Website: bh-photo
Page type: customer-info-address
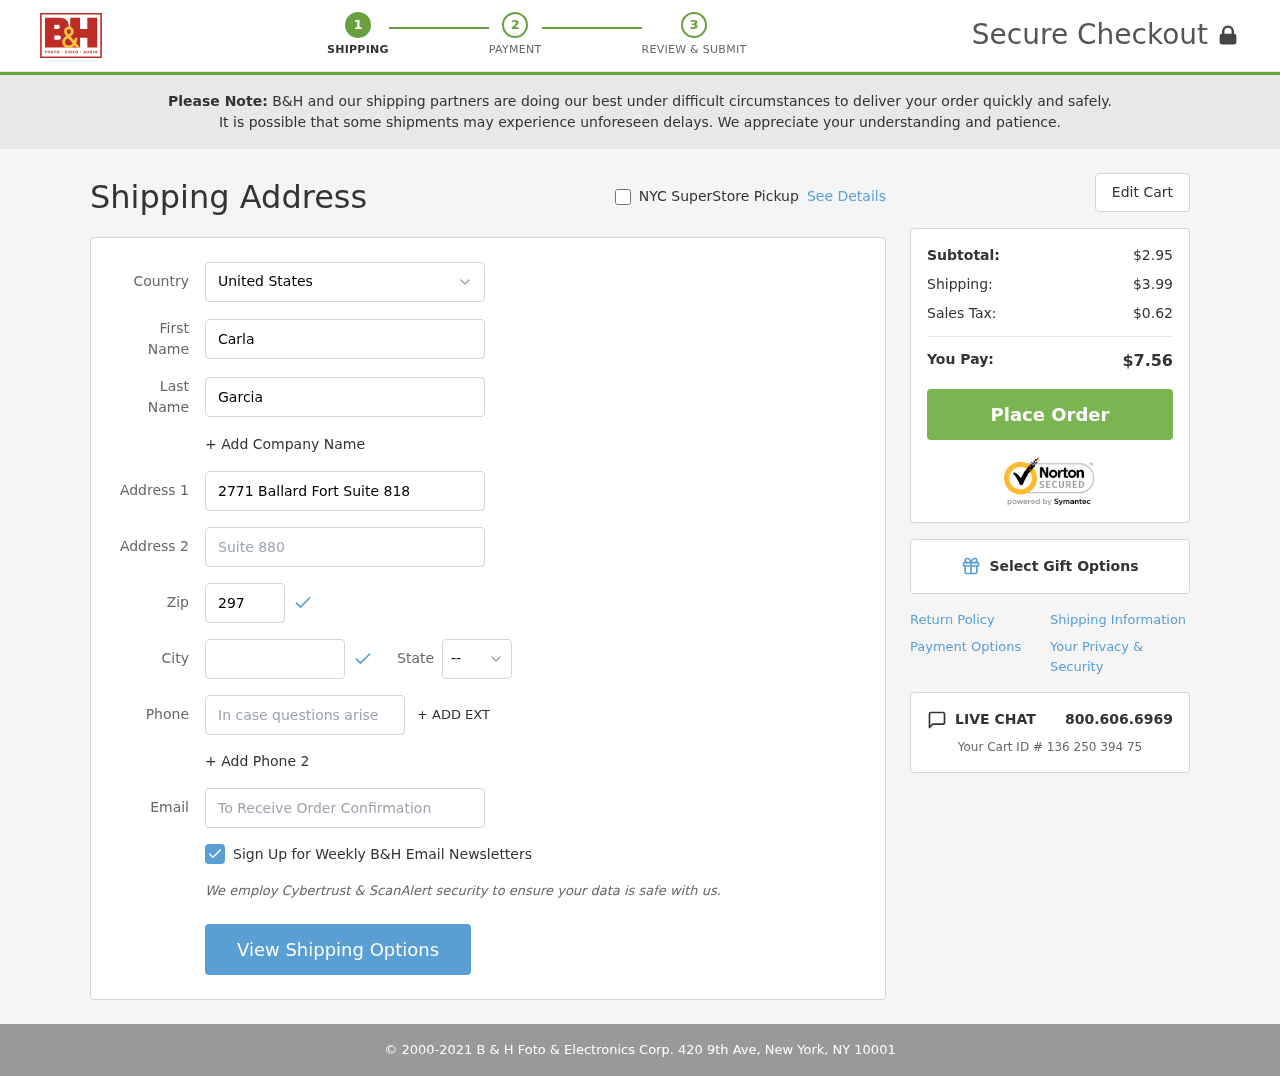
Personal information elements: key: PII_CITY
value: Michaelborough
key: PII_COUNTRY
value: United States
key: PII_EMAIL
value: carla_garcia@hotmail.com
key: PII_FIRSTNAME
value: Carla
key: PII_LASTNAME
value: Garcia
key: PII_PHONE
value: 2935568115
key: PII_POSTCODE
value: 29726
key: PII_STATE_ABBR
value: CA
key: PII_STREET
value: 2771 Ballard Fort Suite 818
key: PII_STREET2
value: Suite 880
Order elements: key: ORDER_SUBTOTAL
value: $2.95
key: ORDER_SHIPPING_COST
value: $3.99
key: ORDER_TAX
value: $0.62
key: ORDER_TOTAL
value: $7.56
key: ORDER_ID
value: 136 250 394 75